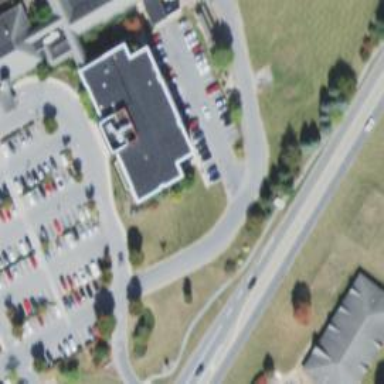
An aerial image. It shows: Clinic.